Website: home-depot
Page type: delivery-shipping
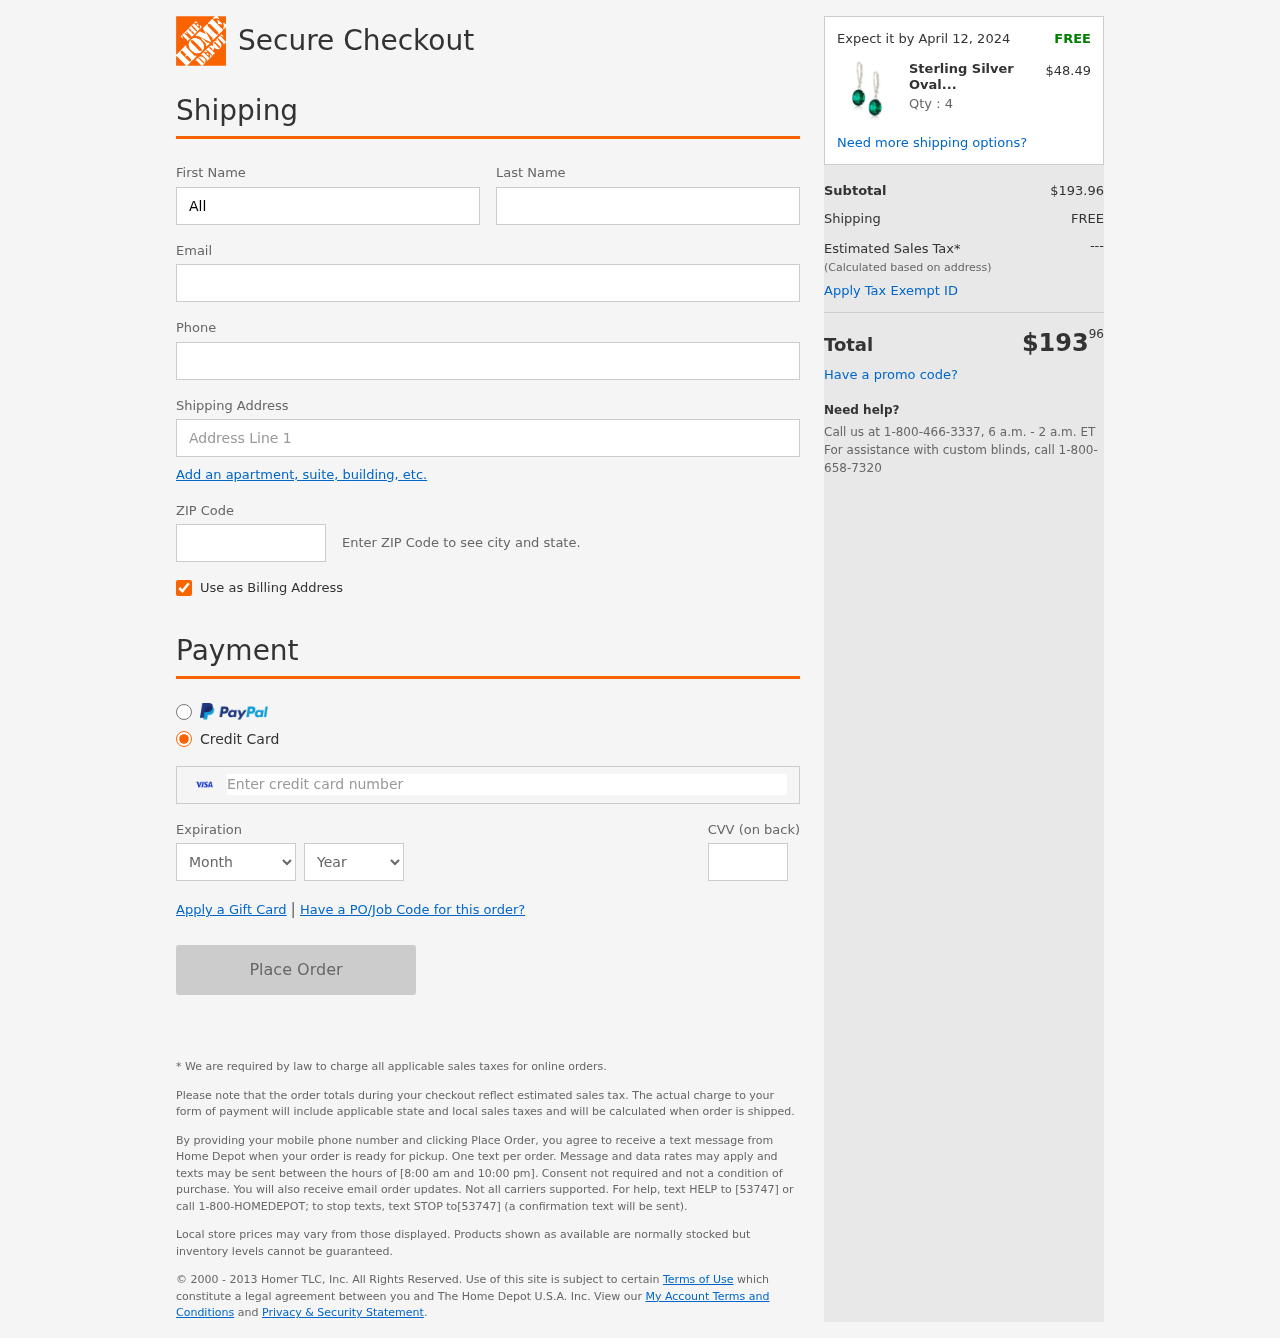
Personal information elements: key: PII_CARD_CVV
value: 162
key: PII_CARD_EXPIRY_MONTH
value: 10
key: PII_CARD_EXPIRY_YEAR
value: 29
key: PII_CARD_NUMBER
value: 4775 5045 9172 5243
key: PII_EMAIL
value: allison.stewart@hotmail.com
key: PII_FIRSTNAME
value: Allison
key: PII_LASTNAME
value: Stewart
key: PII_PHONE
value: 4166544482
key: PII_POSTCODE
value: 28354
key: PII_STREET
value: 50811 Smith Parkway
Product elements: key: PRODUCT1_NAME
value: Sterling Silver Oval Gemstone Dangle Earrings
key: PRODUCT1_PRICE
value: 48.49
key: PRODUCT1_QUANTITY
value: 4
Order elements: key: ORDER_DELIVERY_DATE
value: Expect it by April 12, 2024
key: ORDER_SUBTOTAL
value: $193.96
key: ORDER_SHIPPING_COST
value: FREE
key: ORDER_TOTAL
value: $19396